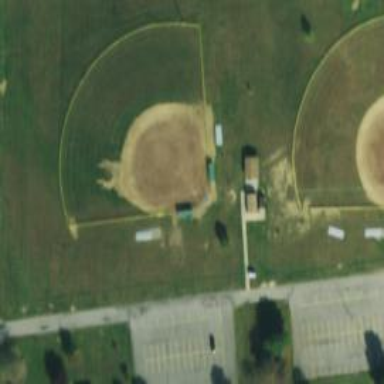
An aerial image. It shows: Bleachers on leisure land.